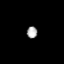
Tissue: lung
Cell type: Epithelial cells
Senescence score: 0.2371
Nuclear area (px): 127
Mean DAPI intensity: 161.276